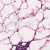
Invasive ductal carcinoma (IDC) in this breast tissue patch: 0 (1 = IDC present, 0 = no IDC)